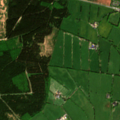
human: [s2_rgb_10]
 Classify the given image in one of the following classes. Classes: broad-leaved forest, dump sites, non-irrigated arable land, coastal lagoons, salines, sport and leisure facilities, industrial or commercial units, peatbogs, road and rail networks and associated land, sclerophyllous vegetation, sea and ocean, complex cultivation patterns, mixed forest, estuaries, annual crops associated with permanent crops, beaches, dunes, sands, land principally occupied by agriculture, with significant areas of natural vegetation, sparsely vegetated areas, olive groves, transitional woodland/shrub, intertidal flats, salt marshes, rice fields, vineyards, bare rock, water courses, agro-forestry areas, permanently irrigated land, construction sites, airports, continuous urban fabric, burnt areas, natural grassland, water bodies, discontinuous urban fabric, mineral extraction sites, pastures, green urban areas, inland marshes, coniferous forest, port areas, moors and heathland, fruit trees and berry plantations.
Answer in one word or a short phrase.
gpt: pastures, coniferous forest, peatbogs